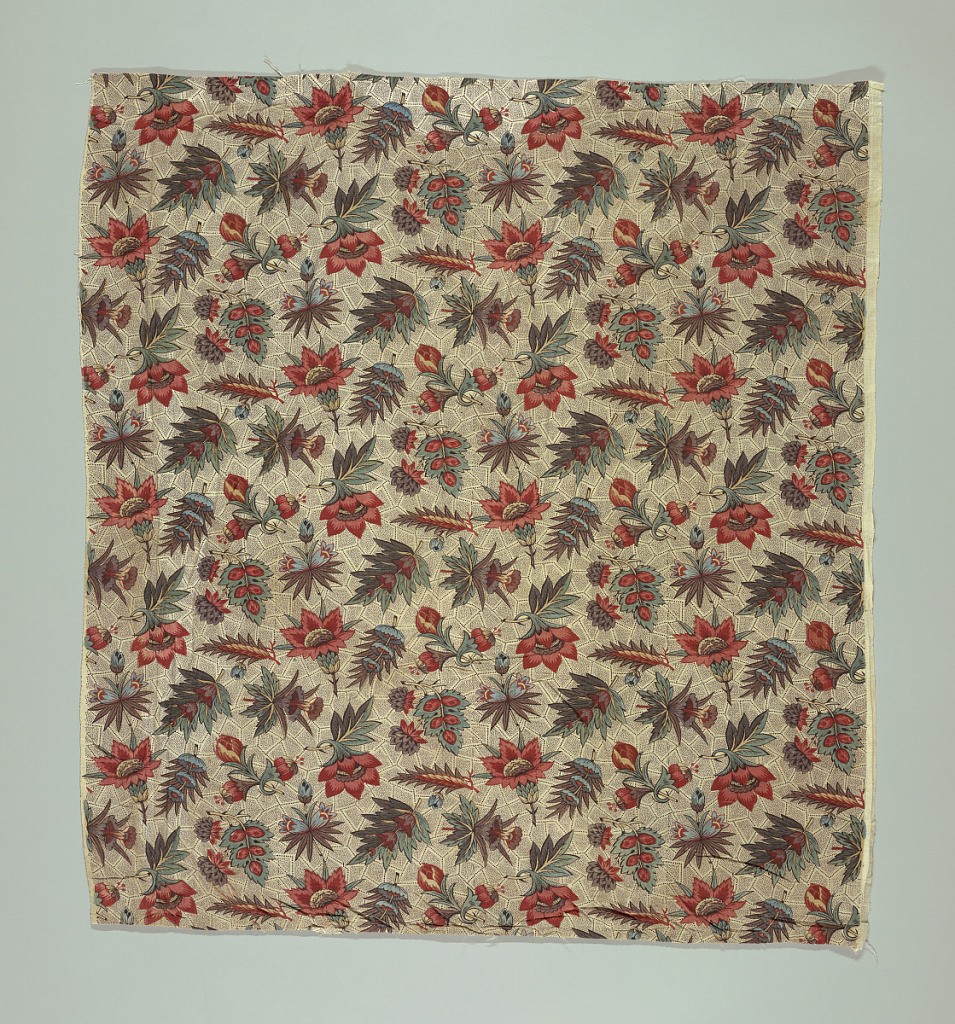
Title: Textile
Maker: Oberkampf & Cie., Jouy-en-Josas, France, 1759–1815
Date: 1770–90
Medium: cotton Technique: block printed on plain weave
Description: Scattered exotic blossoms on a cracked ice background. Two reds, blue, yellow, (overprinted for green) mulberry and black.